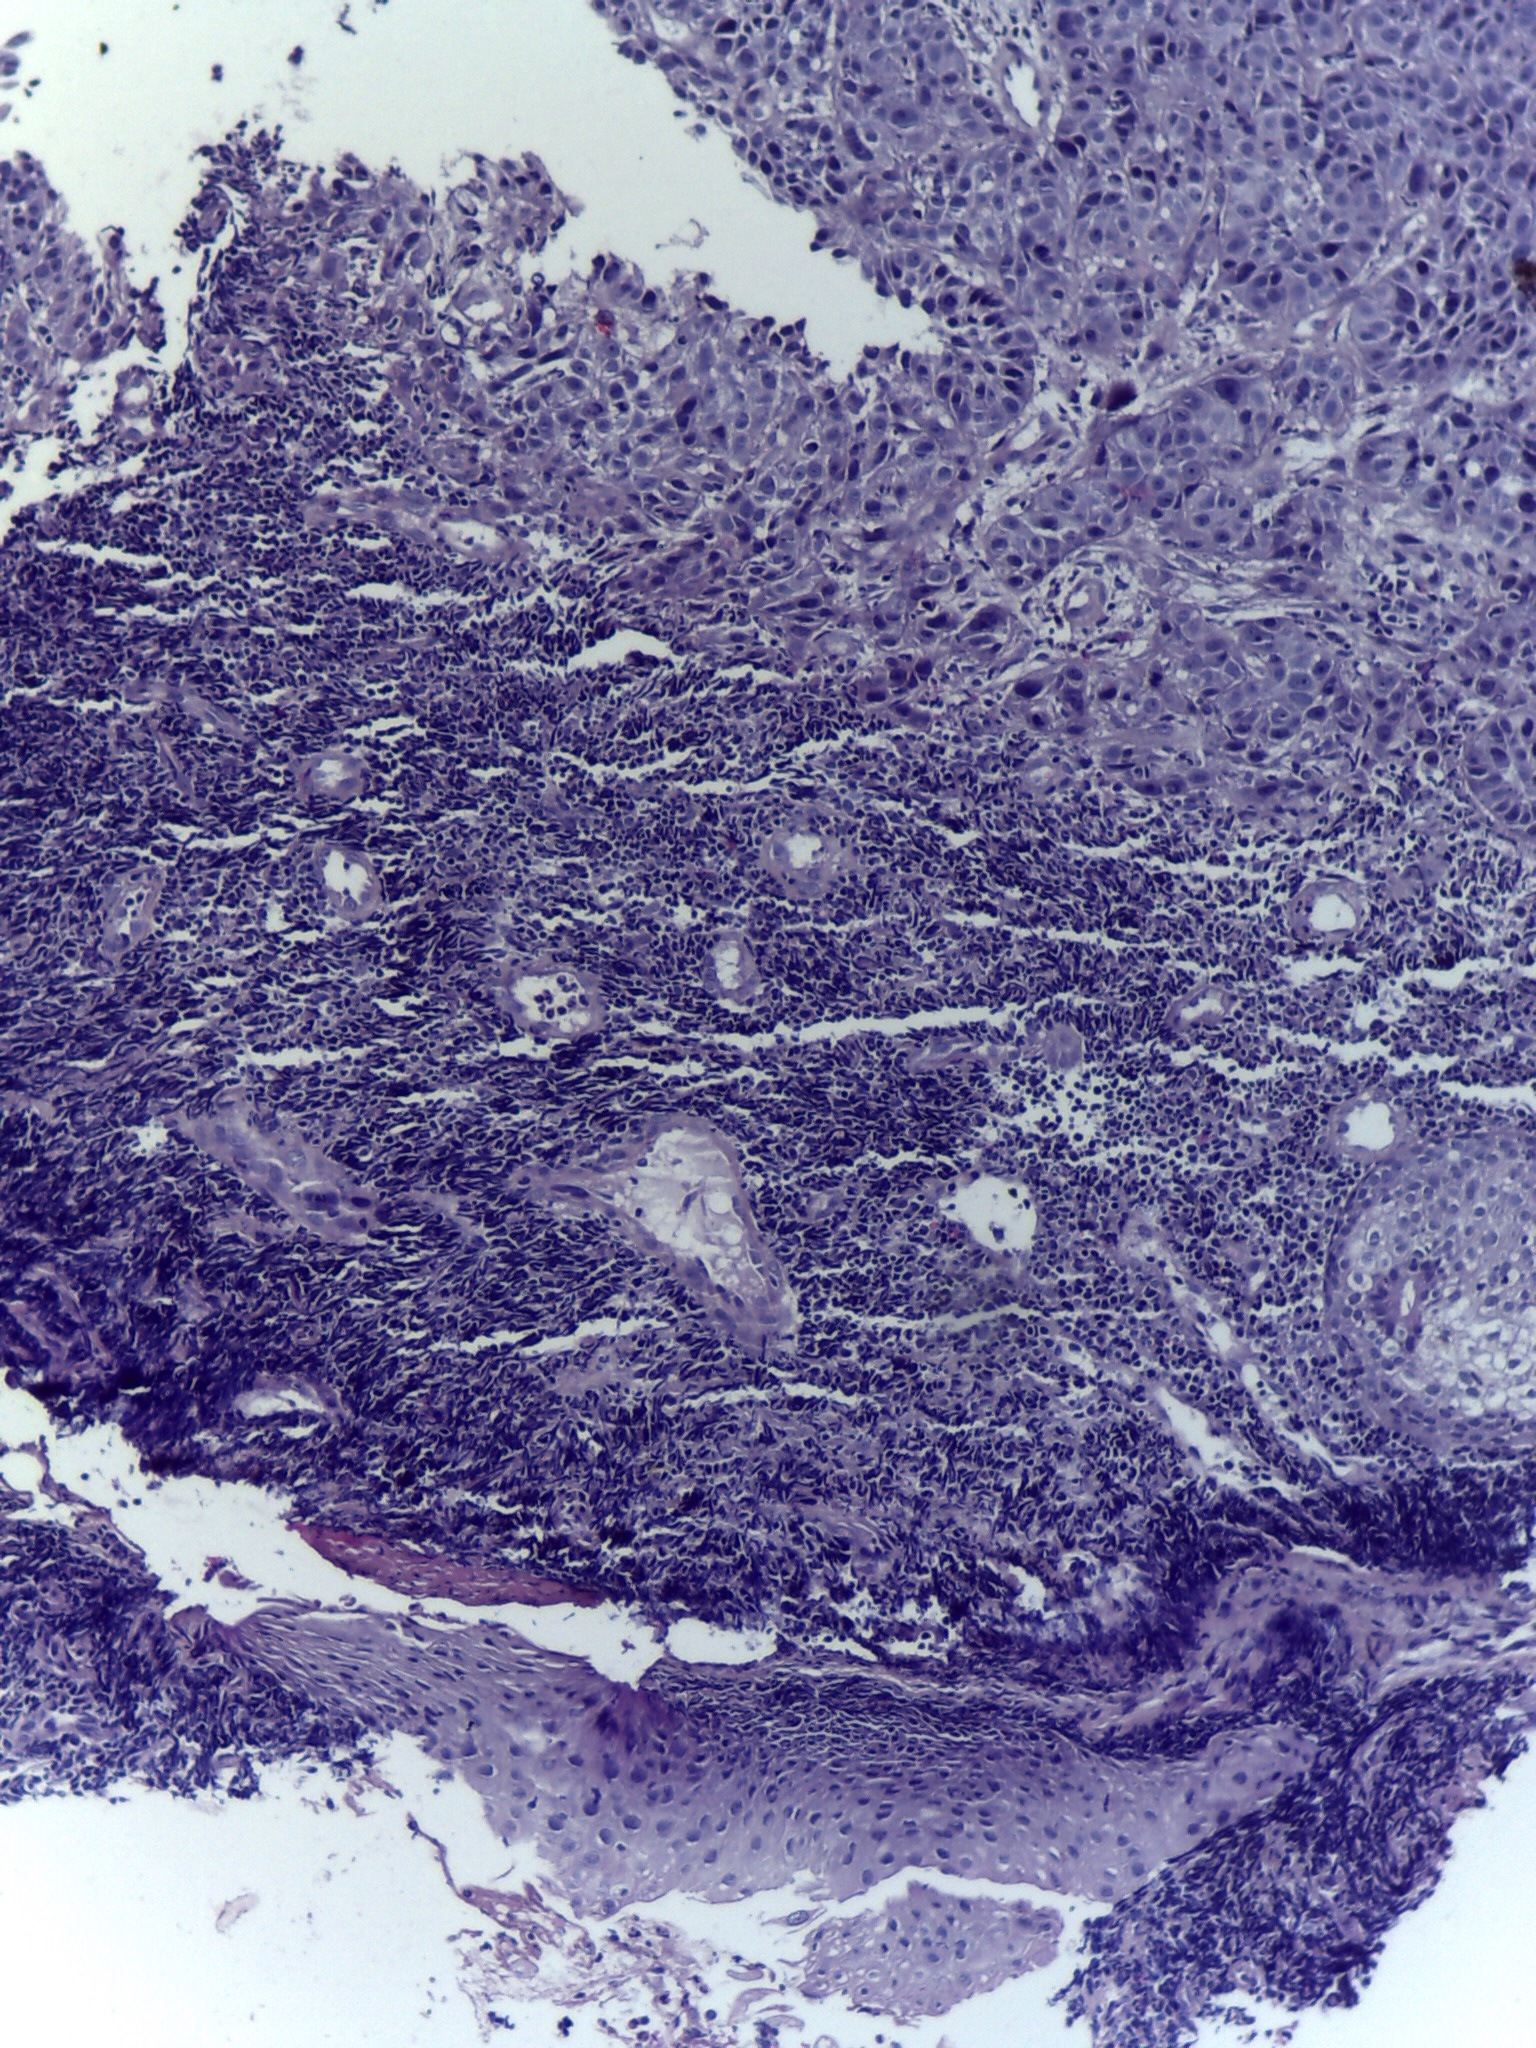
Diagnosis: OSCC